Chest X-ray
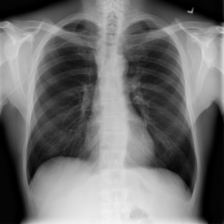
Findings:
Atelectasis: negative
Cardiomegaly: negative
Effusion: negative
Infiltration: negative
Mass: negative
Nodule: negative
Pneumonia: negative
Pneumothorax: negative
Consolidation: negative
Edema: negative
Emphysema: negative
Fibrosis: negative
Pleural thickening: negative
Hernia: negative